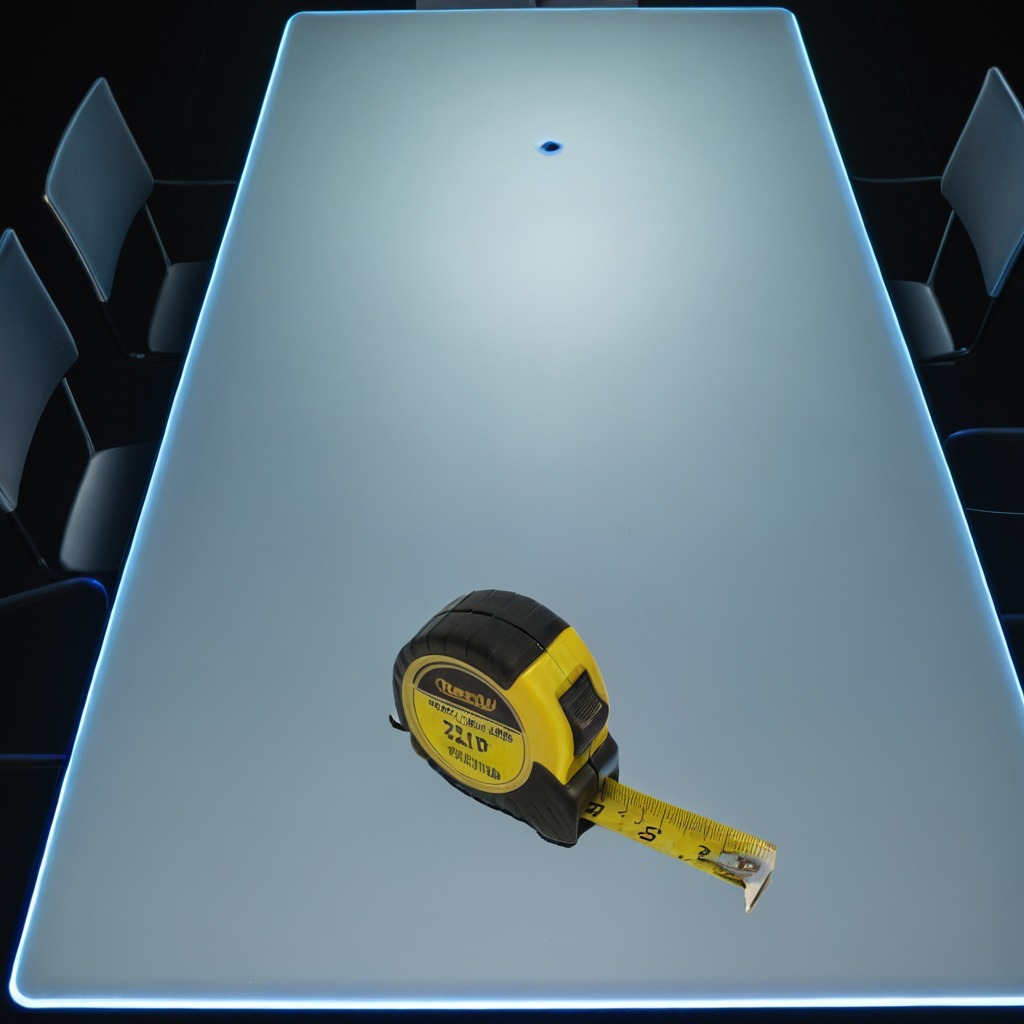
A measuring tape is lying on a clean empty table in a railway signal maintenance room lit by harsh overhead fluorescents.